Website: crate-barrel
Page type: address-validator
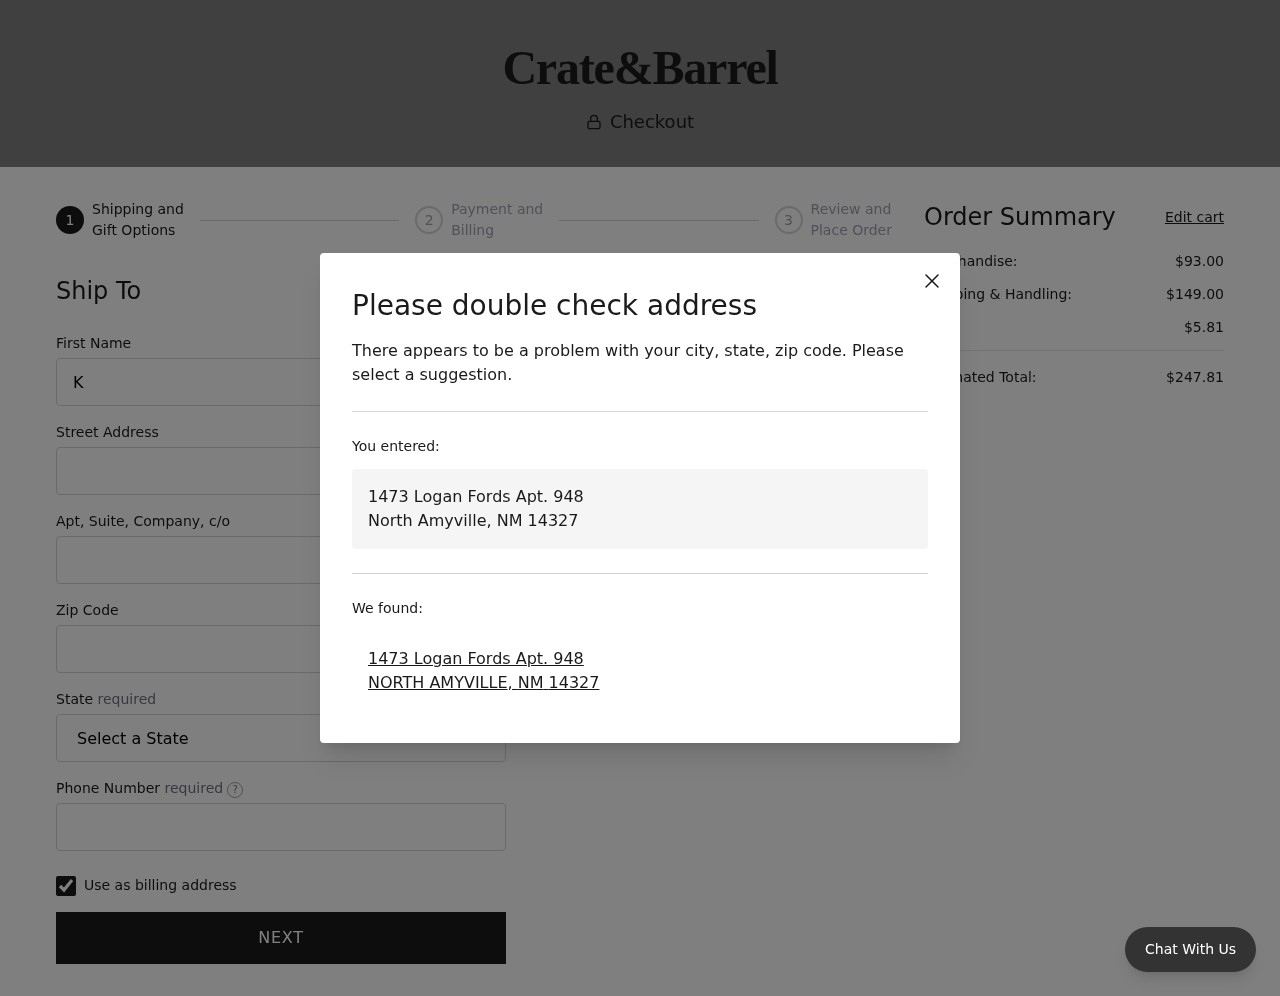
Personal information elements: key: PII_CITY
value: North Amyville
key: PII_CITY
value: NORTH AMYVILLE
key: PII_FIRSTNAME
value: Kelli
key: PII_PHONE
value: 4306187625
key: PII_POSTCODE
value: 14327
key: PII_STATE
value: New Mexico
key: PII_STATE_ABBR
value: NM
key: PII_STREET
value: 1473 Logan Fords Apt. 948
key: PII_STREET2
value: Suite 649
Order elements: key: ORDER_SUBTOTAL
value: $93.00
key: ORDER_SHIPPING_COST
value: $149.00
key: ORDER_TAX
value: $5.81
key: ORDER_TOTAL
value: $247.81